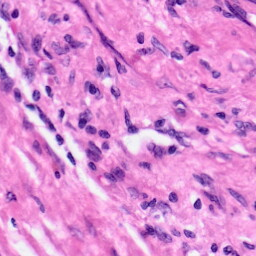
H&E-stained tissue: Pancreatic